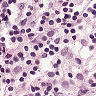
Metastatic tissue present: no